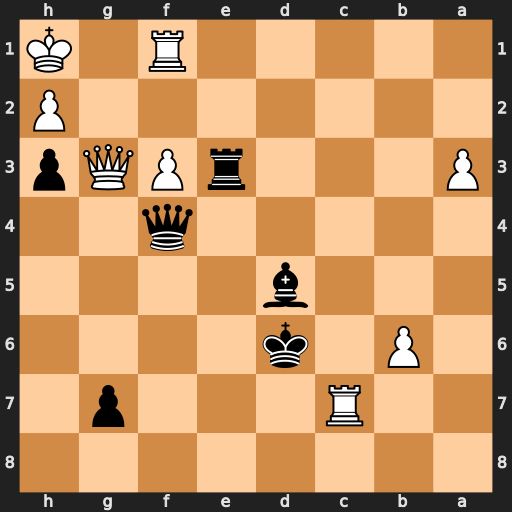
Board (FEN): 8/2R3p1/1P1k4/3b4/5q2/P3rPQp/7P/5R1K
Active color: b
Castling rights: -
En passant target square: -
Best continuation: Bxf3+ Kg1 Qxg3+ hxg3 h2+ Kxh2 Re2+ Kh3 Bg2+